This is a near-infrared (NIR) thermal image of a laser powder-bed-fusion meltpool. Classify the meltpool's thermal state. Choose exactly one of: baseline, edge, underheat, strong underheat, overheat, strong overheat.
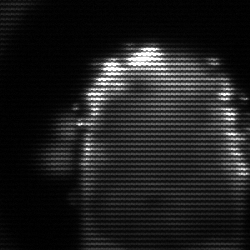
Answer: baseline